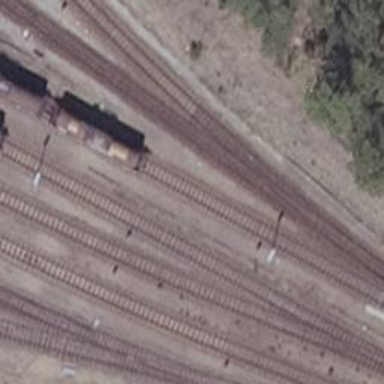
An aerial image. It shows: Railway switch.